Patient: sex F, age 66
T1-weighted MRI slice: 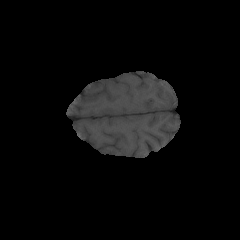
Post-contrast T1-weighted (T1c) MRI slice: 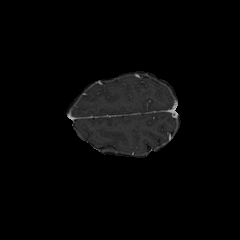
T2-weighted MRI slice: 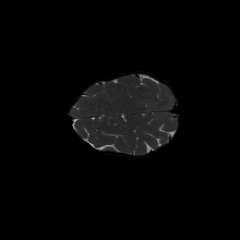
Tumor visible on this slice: no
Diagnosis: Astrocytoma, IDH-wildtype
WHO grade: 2